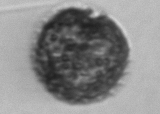
Label: Alexandrium_catenella